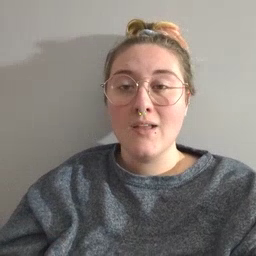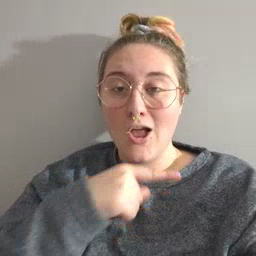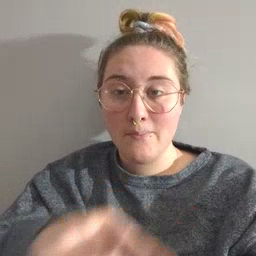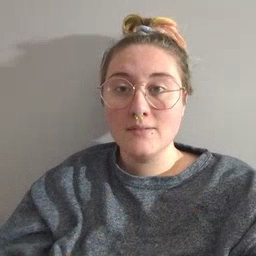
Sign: arm